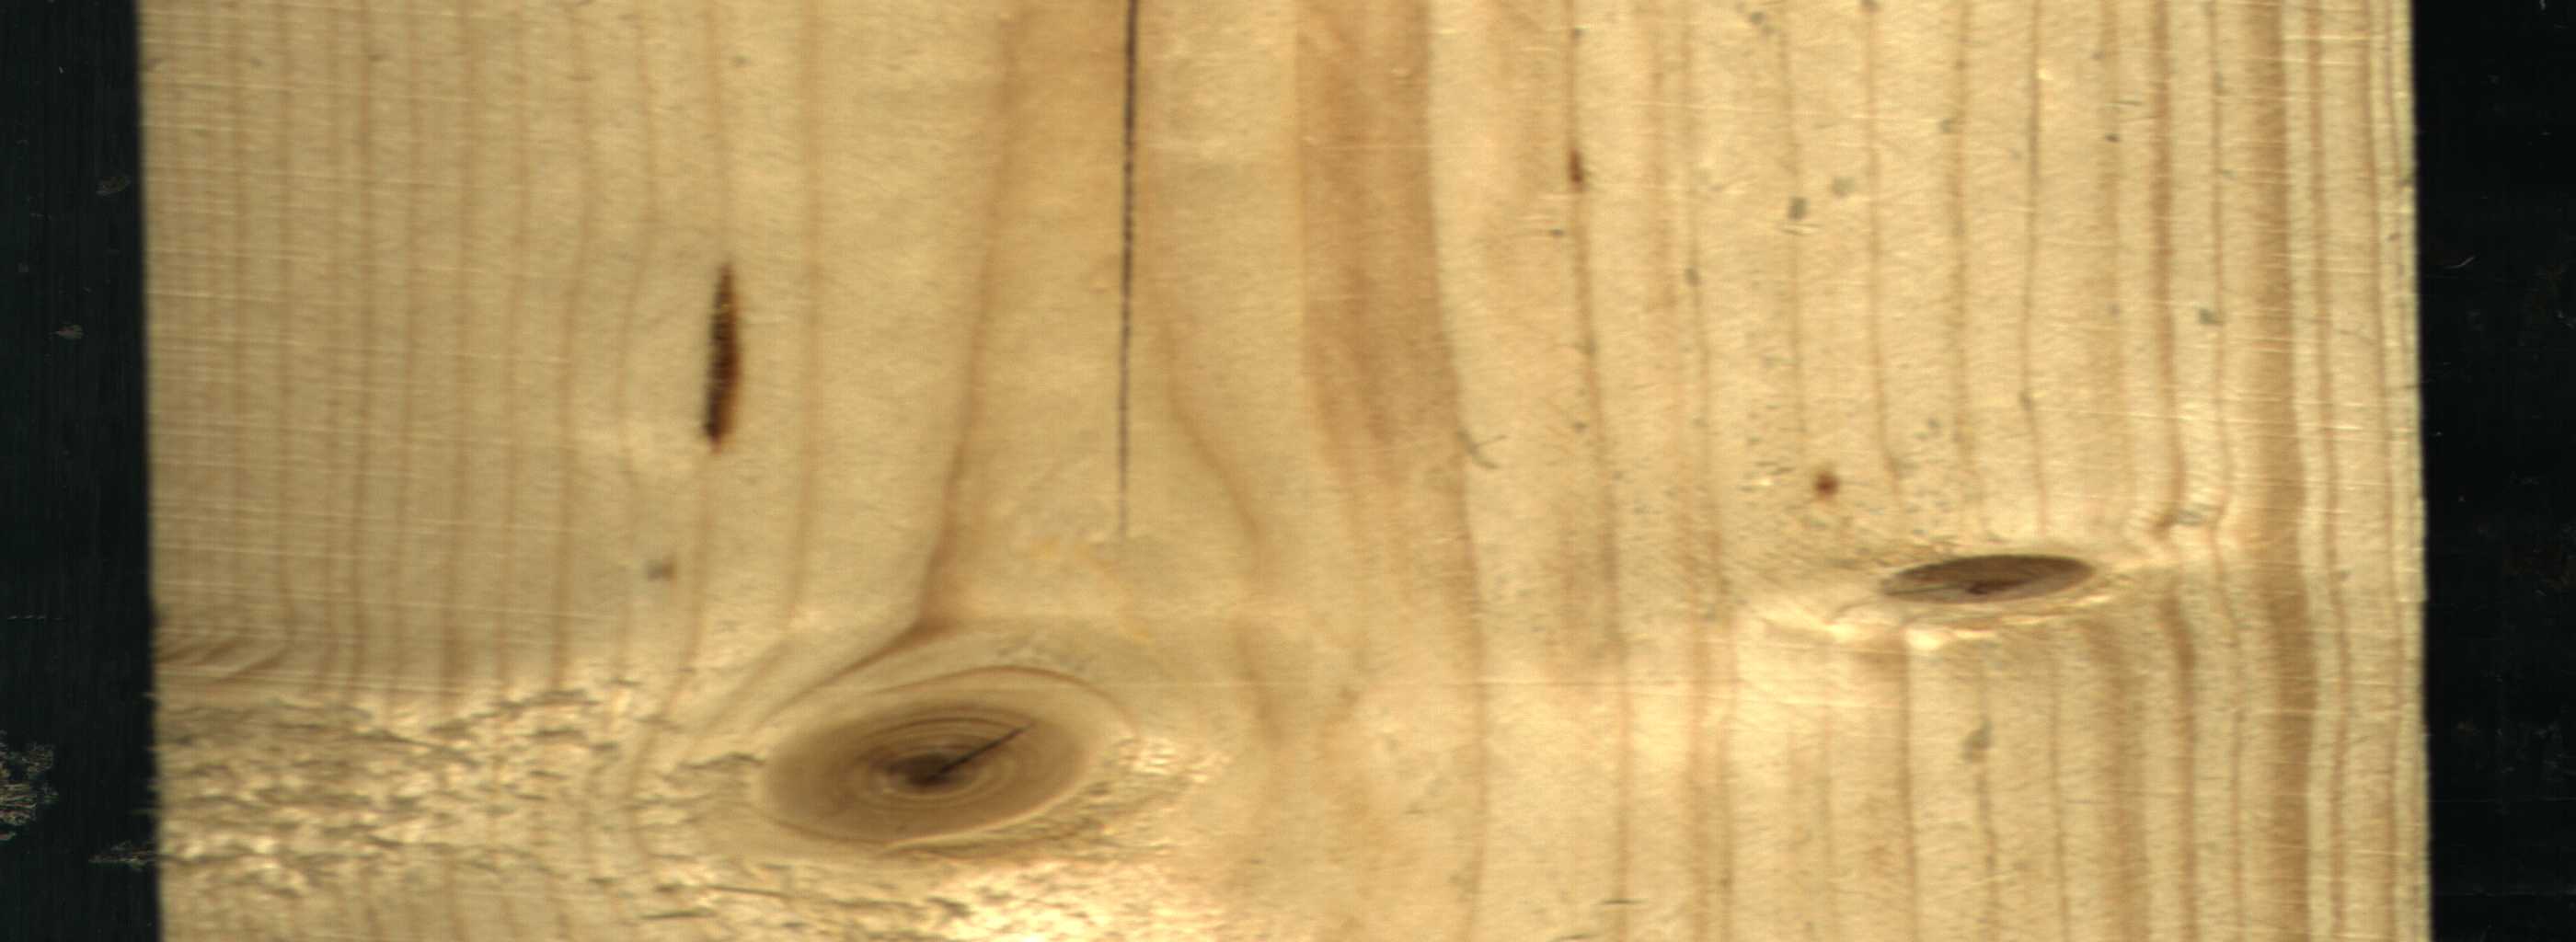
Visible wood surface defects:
resin
Crack
Live_Knot
Live_Knot